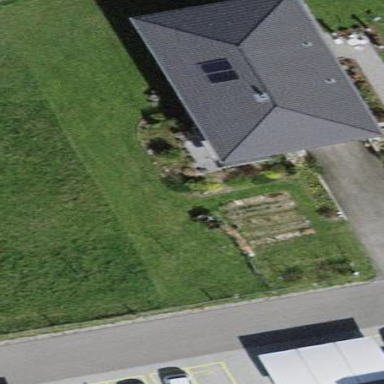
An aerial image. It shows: Simple and straightforward house.